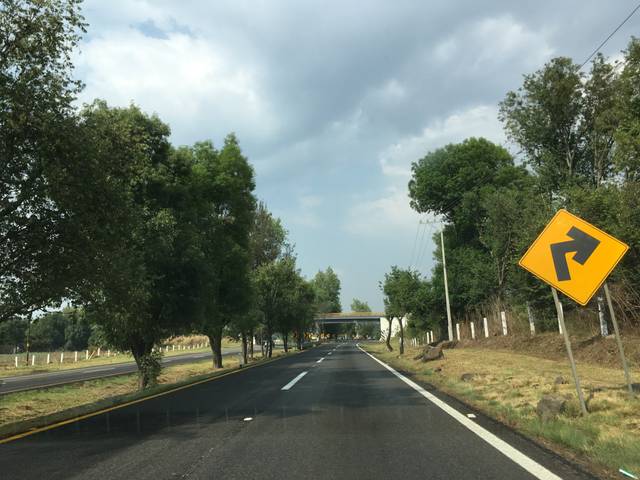
Region: Mexico
Coordinates: 19.544, -101.451